Question: I have a 'line' class in C++ and I want to use it in qml.
I want to draw a line by and have .
In fact, I want to 'new' my line class, so I use 'NodeInstantiator'.
'''
ListModel {
id: entityModel
}
NodeInstantiator {
id: instance
model: entityModel
delegate: Entity {
id: sphereEntity
components: [
Line { id:lineMesh } ,
PhongMaterial { id: material; ambient:"red" },
Transform { id: transform; }
]
}
}
'''
My problem is that I can't use Line Component with its id lineMesh outside NodeInstantiator, and also I don't know how to generate lines and add them to its entityModel.
If I don't use NodeInstantiator , when I draw lines by left button of mouse and then use Right Button drawing stops. then in the second time , when I use
left button I want New Line Entity .

As picture shows now I can draw line
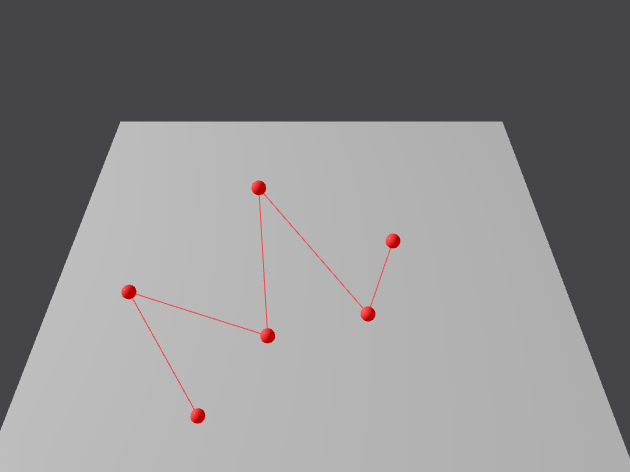
Answer: I Fixed My problem in CPP , which means that I create a class that plays a wrapper role in my program and It is responsible for collecting points .
I 'new' my line class here .